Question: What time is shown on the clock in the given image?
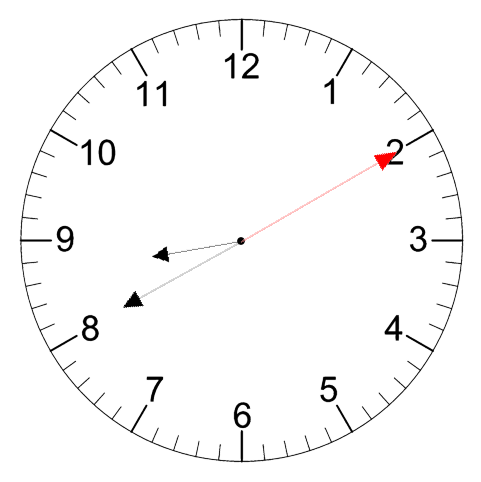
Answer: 08:40:10